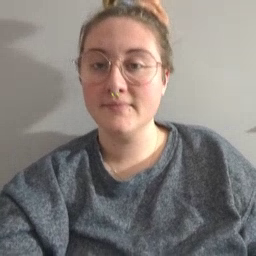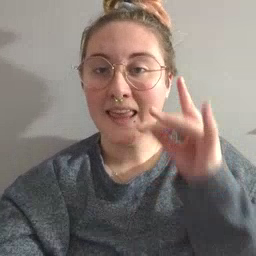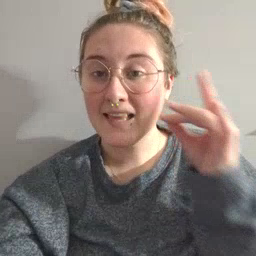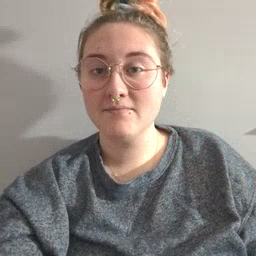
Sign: kitty